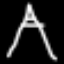
Label: The Eiffel Tower